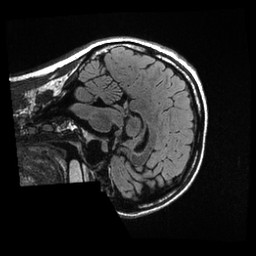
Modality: T1w
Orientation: sagittal
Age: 20
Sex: female